Question: I'm new to LINQ query and I want to get 1 item (the one with 'id = 0') out of a 'JToken' but I can't find out how this should be working.
I tried a lot a different way but this the code I tried first :
'''
var statId0 = from stat in objectRankedStats where (int)stat["id"] == 0 select stat;
'''
I've got this error :
> Could not find an implementation of the query pattern for source type 'Newtonsoft.Json.Linq.JToken'. 'Where' not found. Are you missing a reference or a using directive for 'System.Linq'?
This is what looks like 'objectRankedStats' :
'''
{[ {
"id": 40,
"stats":
{
"totalSessionsPlayed": 10,
"totalSessionsLost": 8,
"totalSessionsWon": 2,
}
},
{
"id": 6,
"stats":
{
"totalSessionsPlayed": 3,
"totalSessionsLost": 2,
"totalSessionsWon": 1,
}
}
'''
]}
I don't understand how the "quotes" handle backspaces
I declared objectRankedStats like this and I use it somewhere else in my code and it works.
'''
var objectRankedStats = JObject.Parse(output)["champions"];
'''
This is why I think it's null :

I made a simplify version of the code I'm using on dotnetFiddle.com : <URL>
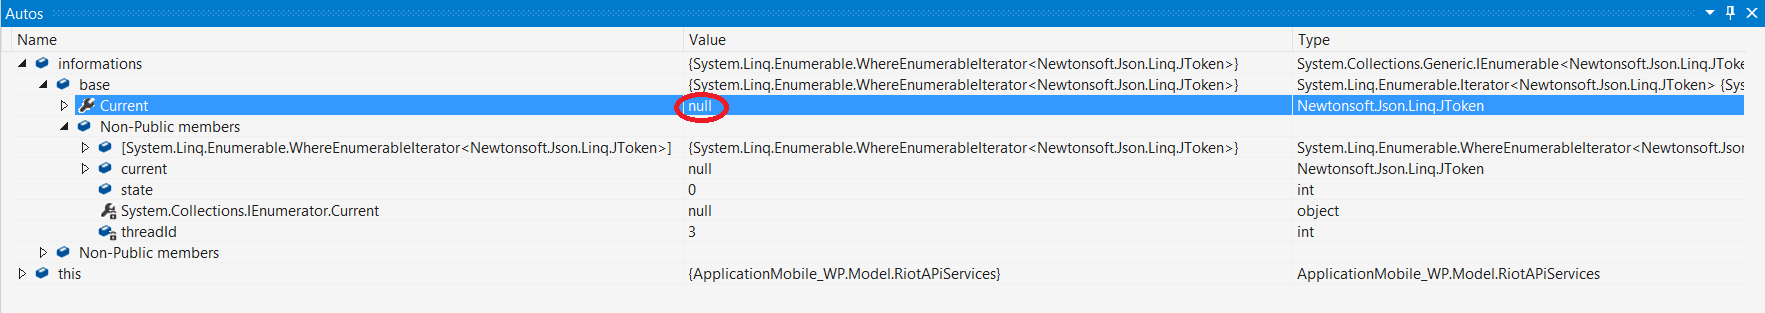
Answer: This code works for me:
<URL>
'''
using System;
using System.Linq;
using Newtonsoft.Json.Linq;
namespace ConsoleApplication1
{
static class Program
{
static void Main()
{
try
{
const string output = @"{""champions"": [ {
""id"": 40,
""stats"":
{
""totalSessionsPlayed"": 10,
""totalSessionsLost"": 8,
""totalSessionsWon"": 2,
}
},
{
""id"": 6,
""stats"":
{
""totalSessionsPlayed"": 3,
""totalSessionsLost"": 2,
""totalSessionsWon"": 1,
}
}
]}";
var objectRankedStats = JObject.Parse(output)["champions"];
var champ = objectRankedStats.FirstOrDefault(jt => (int)jt["id"] == 6);
Console.WriteLine(champ);
}
catch (Exception e)
{
Console.WriteLine(e);
}
}
}
}
'''